Question: I have some data which I have plotted using plot(x,y,..) function. Now I want to superimpose three ellipse on this plot. I know the radius for every axis and I know the center for every ellipse.How can I create such ellipse in R. Not much help is available on Internet about this.

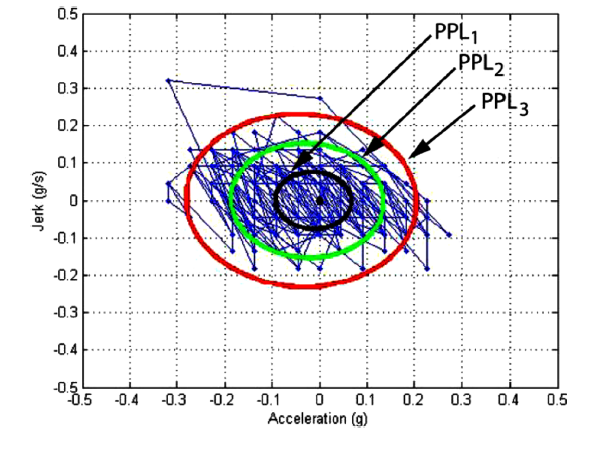
Answer: I dont know what is your dataset is... So I have created random one... I used 'plotrix' package for this...
'''
library(plotrix)
df = data.frame(x=sample(1:25),y=sample(1:25,replace=T,25))
plot(df,col='blue')
draw.ellipse(x= c(15), y= c(15), c(4), c(3), border = 'black', lwd = 2)
draw.ellipse(x= c(15), y= c(15), c(5), c(4), border = 'green', lwd = 2)
draw.ellipse(x= c(15), y= c(15), c(6), c(5), border = 'red', lwd = 2)
'''
I hope this will help you...